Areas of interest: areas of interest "Residential Area"
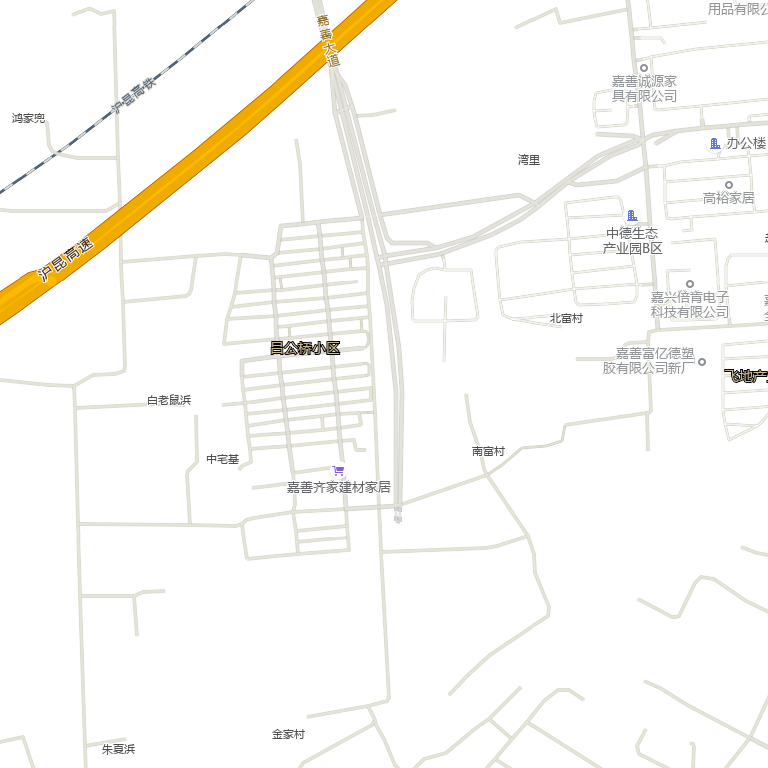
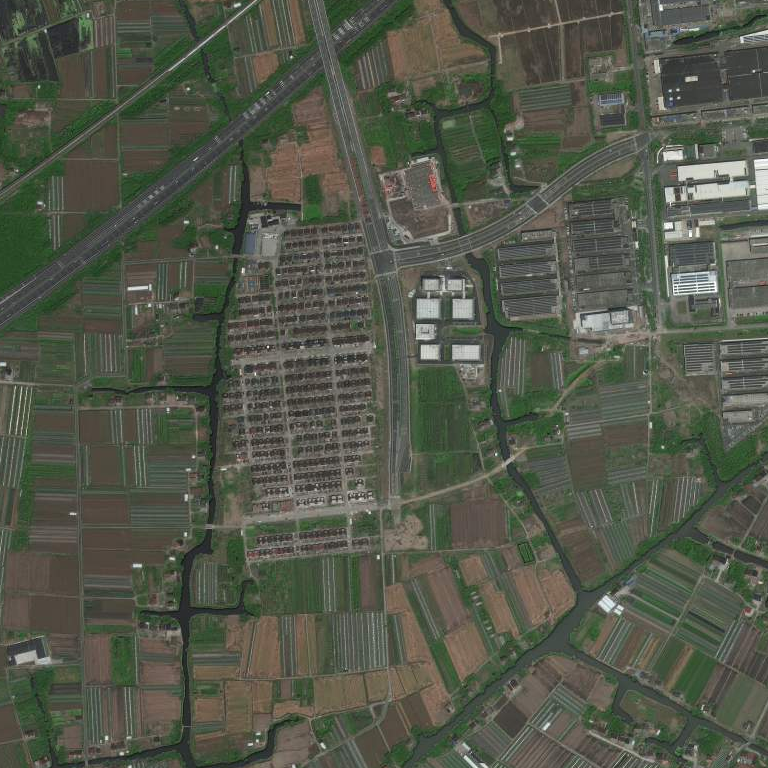